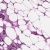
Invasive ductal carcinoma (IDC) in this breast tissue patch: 1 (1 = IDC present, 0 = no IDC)